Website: apple
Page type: newsletter-management
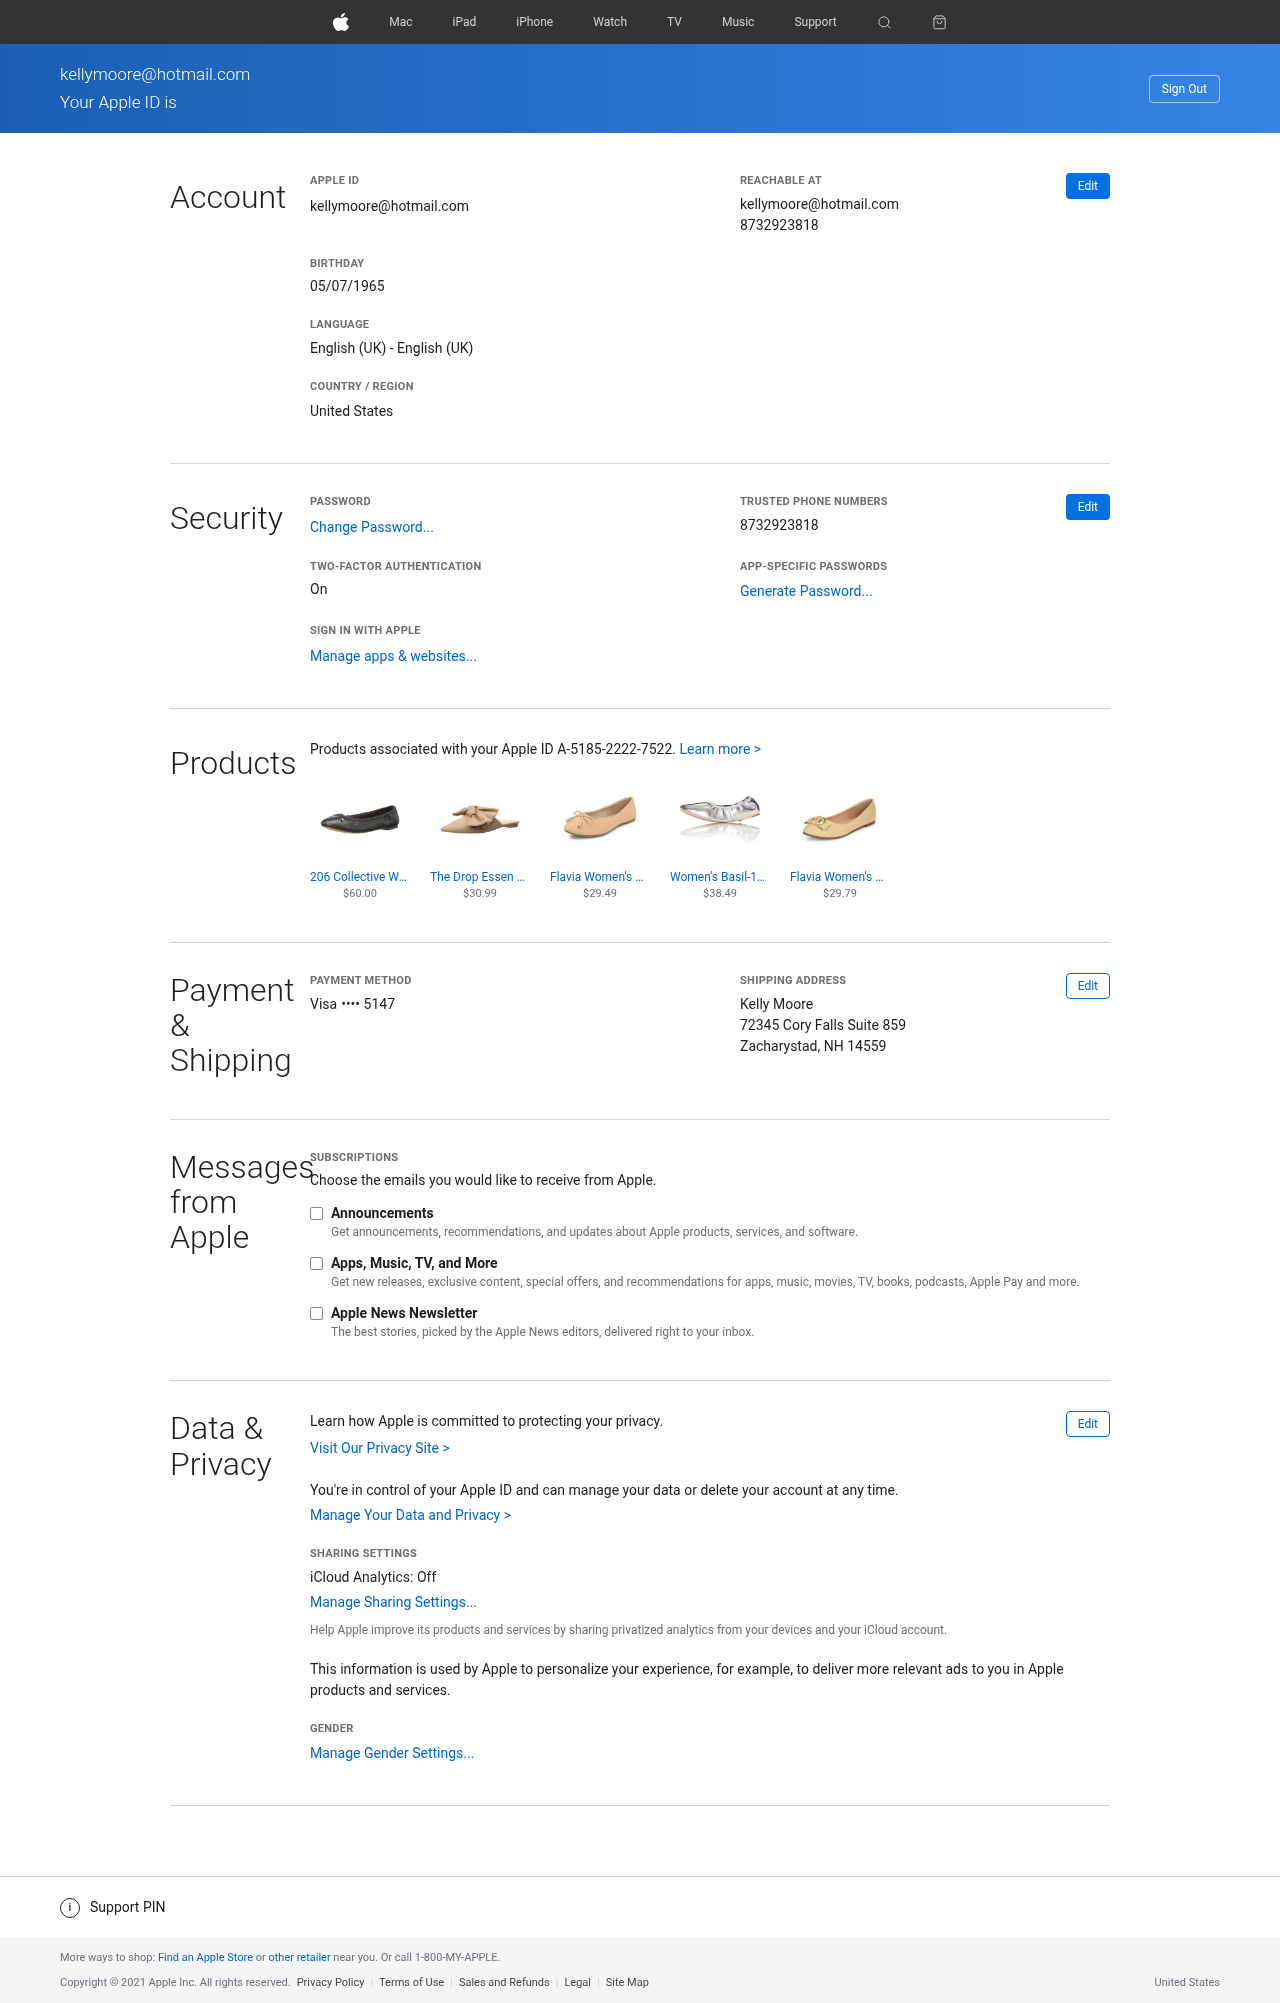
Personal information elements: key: PII_CARD_LAST4
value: •••• 5147
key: PII_CARD_TYPE
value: Visa
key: PII_CITY_STATE_ZIP
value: Zacharystad, NH 14559
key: PII_COUNTRY
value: United States
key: PII_DOB
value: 05/07/1965
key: PII_EMAIL
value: kellymoore@hotmail.com
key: PII_FULLNAME
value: Kelly Moore
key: PII_PHONE
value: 8732923818
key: PII_STREET
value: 72345 Cory Falls Suite 859
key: PII_EMAIL2
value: kellymoore@hotmail.com
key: PII_EMAIL3
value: kellymoore@hotmail.com
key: PII_PHONE2
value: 8732923818
Product elements: key: PRODUCT1_NAME
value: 206 Collective Women's Madison Ballet Flat, Black, 12 C/D US
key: PRODUCT1_PRICE
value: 60
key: PRODUCT2_NAME
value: The Drop Essen Bow Pointed Toe Flat Mule, Praline, 9 (US) 7 (UK)
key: PRODUCT2_PRICE
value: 30.99
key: PRODUCT3_NAME
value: Flavia Women's Beige Ballet Flats-6 UK (38 EU) (7 US) (FL-99/BGE)
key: PRODUCT3_PRICE
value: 29.49
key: PRODUCT4_NAME
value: Women's Basil-1w501 Ballet Flats, Silver, 8 us
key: PRODUCT4_PRICE
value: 38.49
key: PRODUCT5_NAME
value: Flavia Women's Beige Ballet Flats-6 UK (38 EU) (7 US) (FK/WQ006/BGE)
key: PRODUCT5_PRICE
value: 29.79